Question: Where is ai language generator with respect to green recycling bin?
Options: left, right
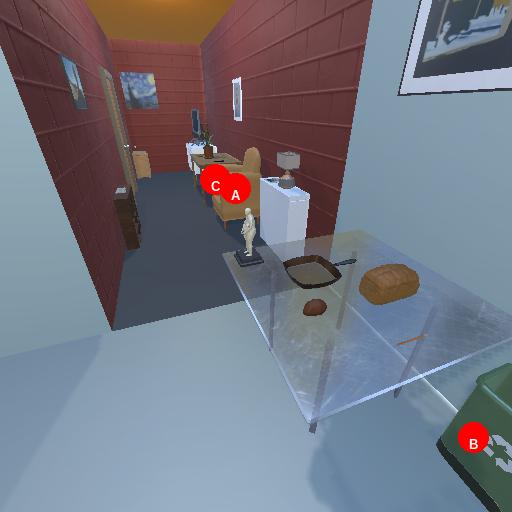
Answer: left